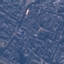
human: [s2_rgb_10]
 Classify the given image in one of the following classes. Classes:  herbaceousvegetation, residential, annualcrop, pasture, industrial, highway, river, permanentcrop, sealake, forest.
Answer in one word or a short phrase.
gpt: Residential